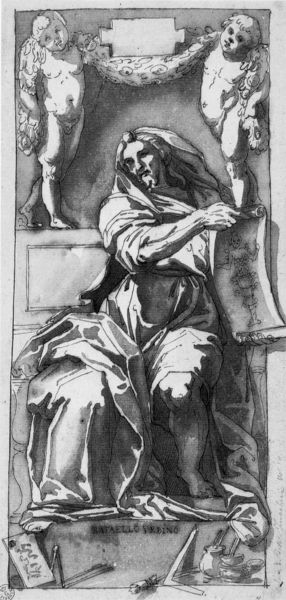
Titel: Porträt von Raffael
Künstler: Federico Zuccari
Standort: Florenz
Institution: Gabinetto Disegni e Stampe degli Uffizi
Schlagwörter: fuß, hand, mann, nackt, schatten, umhang, aquarell, finger, schwarz, skizze, zeichnung, gürtel, tuch, bart, architektur, arm, falten, sockel, bild, gewand, blatt, girlande, engel, beine, schrift, papier, bogen, studie, farben, grisaille, tafel, maler, knie, tusche, moses, druck, radierung, kunst, palette, pinsel, rolle, christus, heiliger, schriftrolle, putten, prophet, winkel, zirkel, mose, bold, gesetzestafel, girmalnde, #zeichnung#studie